Question: I trying add some space before TOC , I used '\vspace' but it doesn't work
'''
\documentclass[12pt, french,a4paper]{report}
\usepackage[left=2cm,right=2cm,top=2cm,bottom=2cm]{geometry}
\begin{document}
%...
\vspace*{.3\paperheight} %doesn't work
\tableofcontents
%...
\chapter{chapitre}
\section{section}
\subsection{subsection}
\newpage
\chapter{chapitre}
\section{section}
\subsection{subsection}
\end{document}
'''
somebody have solution ?

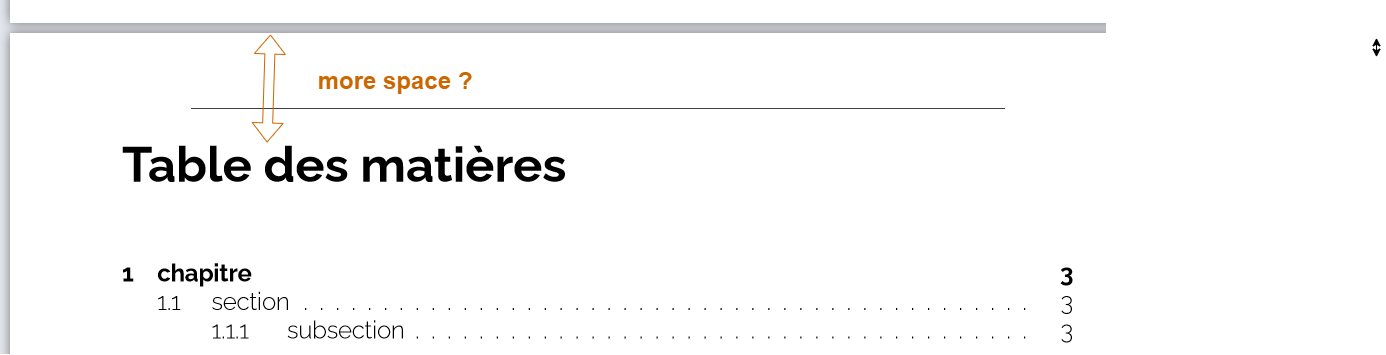
Answer: The toc will automatically start a new chapter on a new page. If you use '\vspace' before it, this will still be on the previous page and not have any effect on your toc. However, you can change the definition of the toc and add some space there:
'''
\documentclass[12pt, french,a4paper]{report}
\usepackage[left=2cm,right=2cm,top=2cm,bottom=2cm]{geometry}
\makeatletter
\renewcommand\tableofcontents{%
\if@twocolumn
\@restonecoltrue\onecolumn
\else
\@restonecolfalse
\fi
\chapter*{\vspace{5cm}\contentsname
\@mkboth{%
\MakeUppercase\contentsname}{\MakeUppercase\contentsname}}%
\@starttoc{toc}%
\if@restonecol\twocolumn\fi
}
\makeatother
\begin{document}
%...
\tableofcontents
%...
\chapter{chapitre}
\section{section}
\subsection{subsection}
\newpage
\chapter{chapitre}
\section{section}
\subsection{subsection}
\end{document}
'''